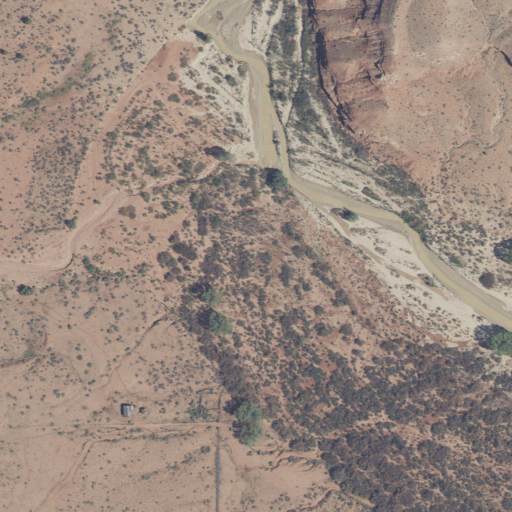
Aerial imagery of valley in Utah named Long Canyon containing shrub, herbaceous wetlands, and woody wetlands